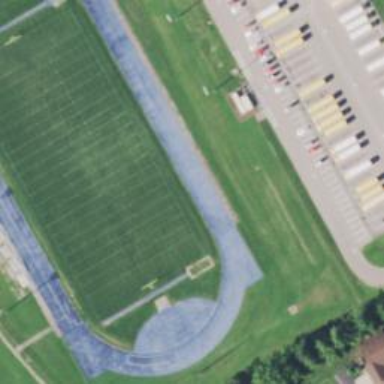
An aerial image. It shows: Athletic track located in leisure land area.